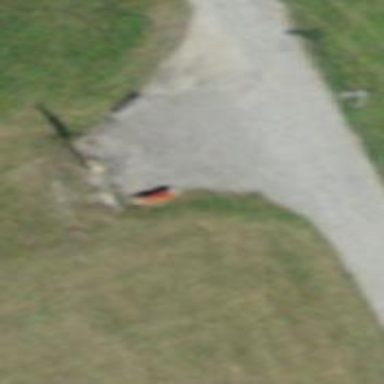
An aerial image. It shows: Bench for seating.